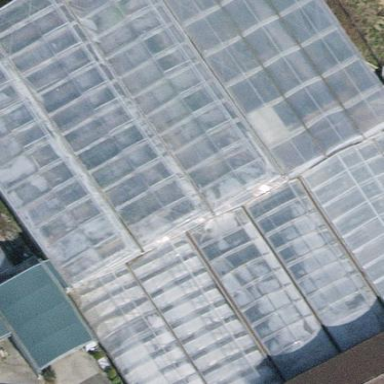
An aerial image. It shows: Greenhouse.